Question:
I was tired to try it ,,
who became my problem is , I possessed the key , the first key and the plus 1 button again less how when the plus button is clicked then appears the number 1 in the textbox and if the press will again increase as well with less buttons .
this my code :
'''
private void BtnTmbhCola_Click(object sender, EventArgs e)
{
Convert.ToInt32(txtCola.Text + 1);
txtdvr8chanel.Text = Val(txtdvr8chanel.Text) + 1;
txttotaldvr.Text = Format(Val(txttotaldvr.Text), "Rp,#,###,###,0.000.000") + 530000;
If (txtdvr8chanel.Text = 1 )
{
btntmbh8ch.Enabled = True;
}
}
'''
i got eror
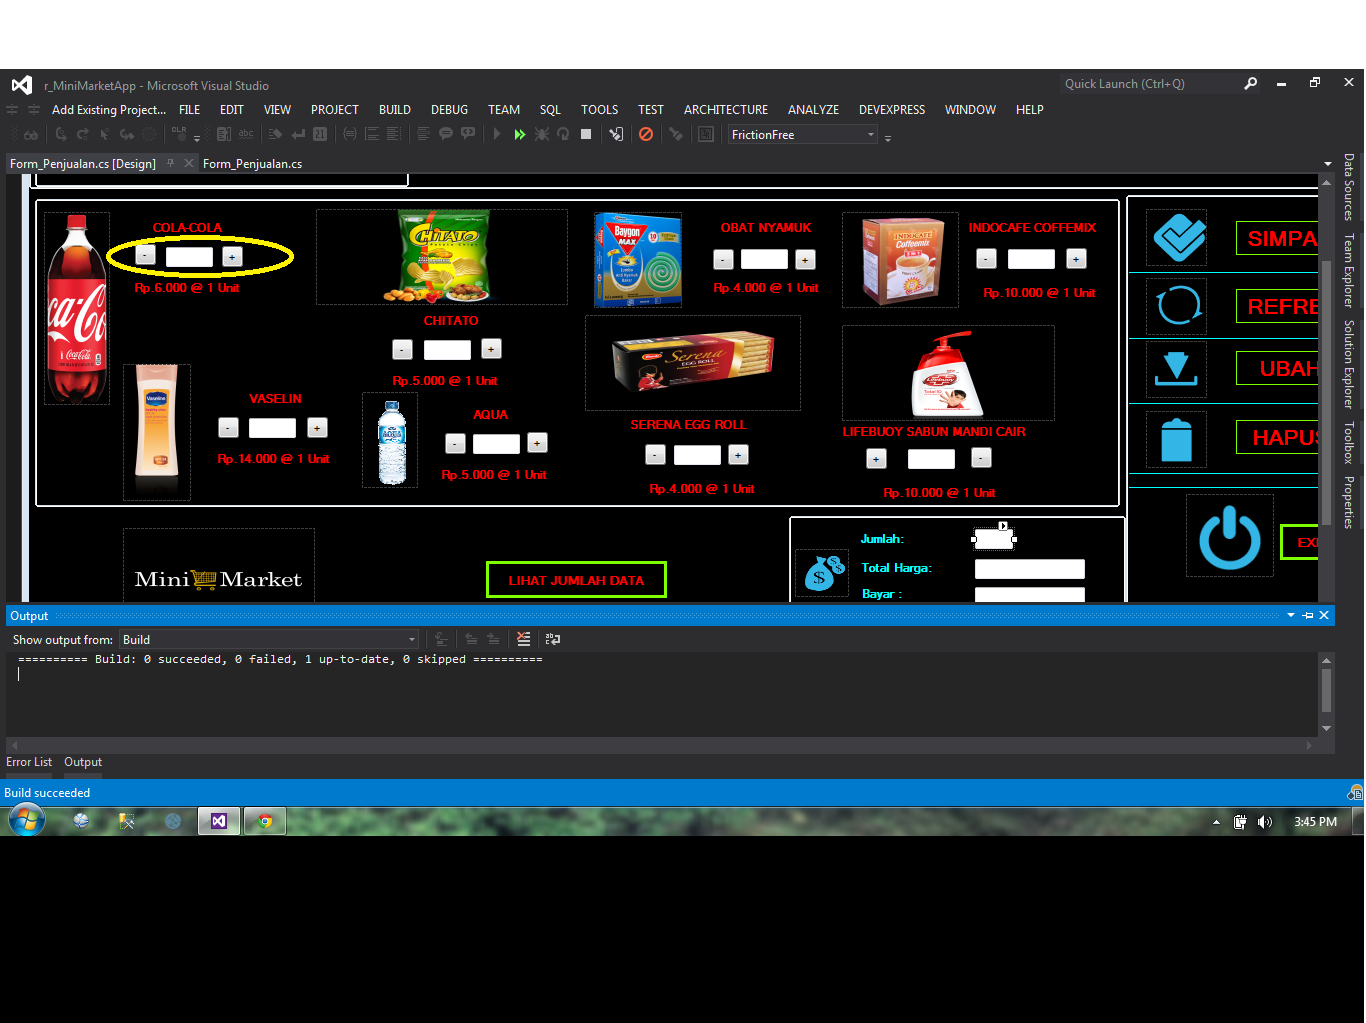
Answer: Hi just add simple code to your buttons, Concern about validations and things.
'''
private void plusButton_Click(object sender, EventArgs e)
{
if (string.IsNullOrEmpty(textBox2.Text))
{
int count = 0;
textBox2.Text = count.ToString();
}
else
{
int count = Convert.ToInt16(textBox2.Text);
++count;
textBox2.Text = count.ToString();
}
}
private void minusButton_Click(object sender, EventArgs e)
{
if (textBox2.Text == "0" || string.IsNullOrEmpty(textBox2.Text))
{
//do nothing
}
else
{
int count = Convert.ToInt16(textBox2.Text);
--count;
textBox2.Text = count.ToString();
}
}
'''